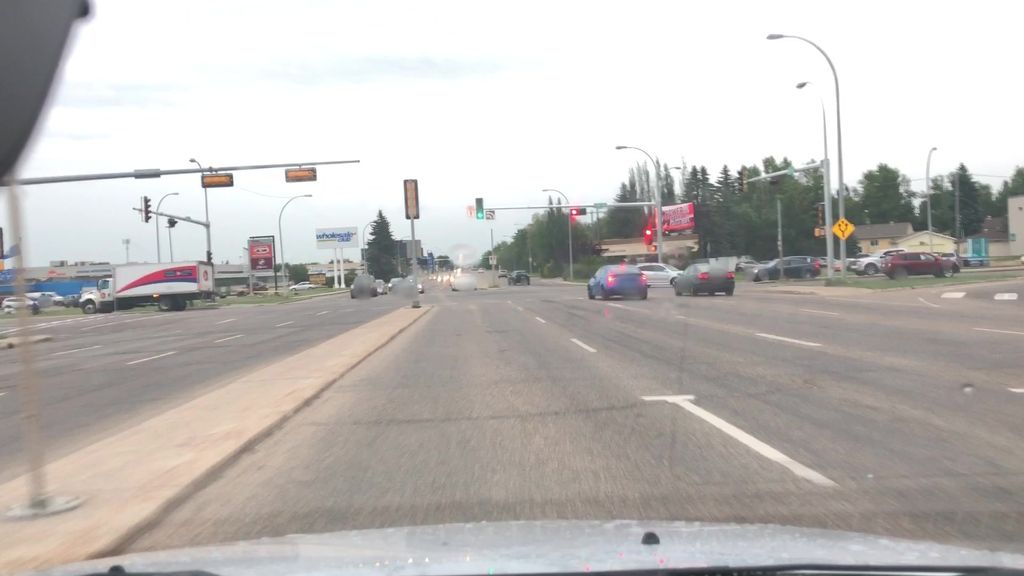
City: edmonton